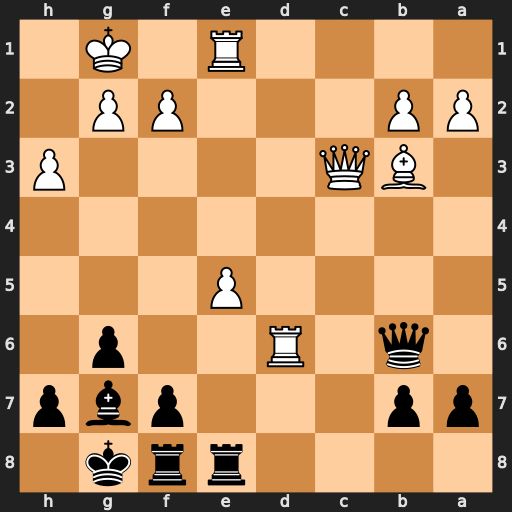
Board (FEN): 4rrk1/pp3pbp/1q1R2p1/4P3/8/1BQ4P/PP3PP1/4R1K1
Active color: b
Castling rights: -
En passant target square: -
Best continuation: Qxd6 exd6 Bxc3 Rxe8 Rxe8